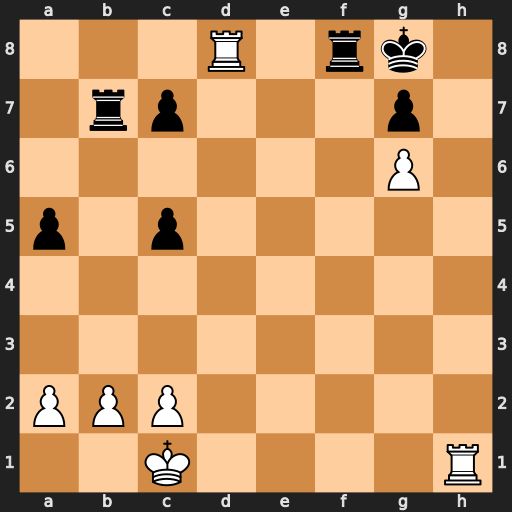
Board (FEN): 3R1rk1/1rp3p1/6P1/p1p5/8/8/PPP5/2K4R
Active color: w
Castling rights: -
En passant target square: -
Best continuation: Rh8+ Kxh8 Rxf8#